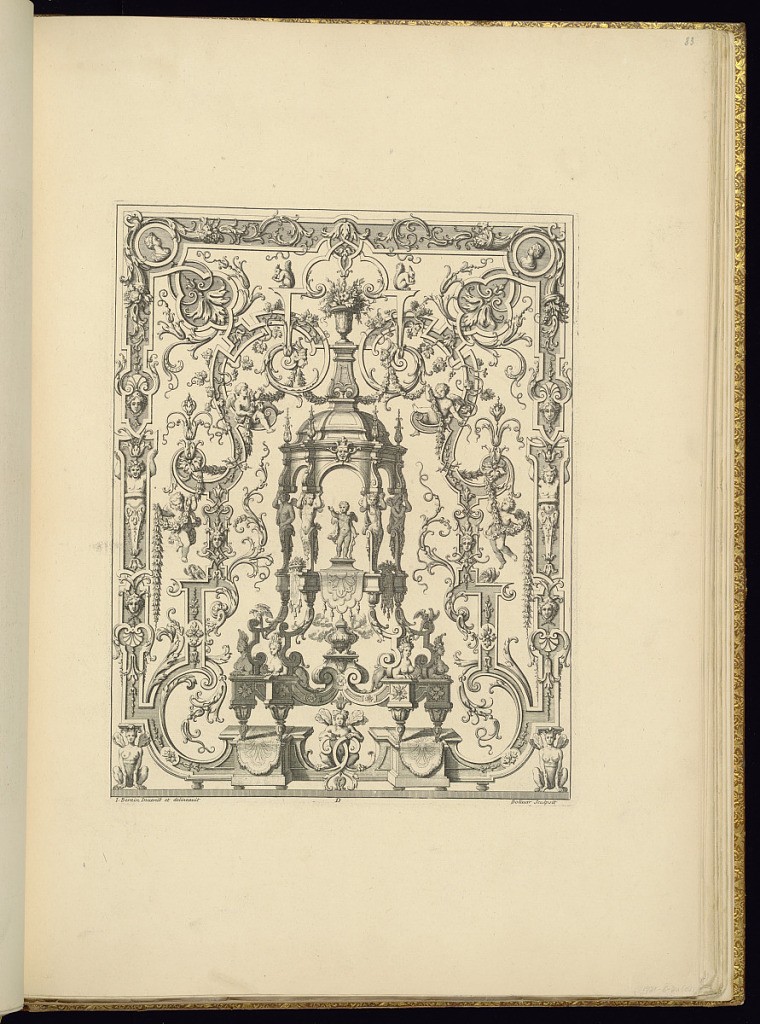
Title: Panel Design of Grotesque Ornamentation
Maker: Jean Berain, the elder, French, 1640-1711
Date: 1711
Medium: Engraving on laid paper
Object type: Bound print
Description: Panel design of symmetrical grotesque ornamentation featuring portrait medallions, cornucopia, strapwork, foliate scrolls, garlands, winged putti, terms, masks, sphinxes, and a term-supported pergola at the center of which is a small cupid. The plate is signed and lettered "D."